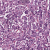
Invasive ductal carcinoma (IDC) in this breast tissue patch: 1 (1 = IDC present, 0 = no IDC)